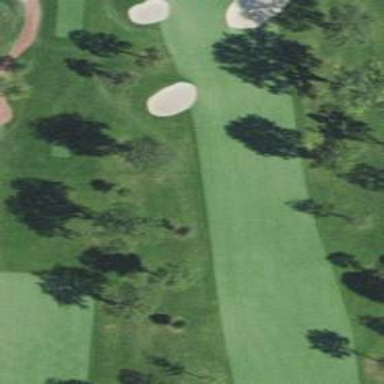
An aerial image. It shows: Grassy area designated as golf fairway.